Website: bh-photo
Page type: billing-address
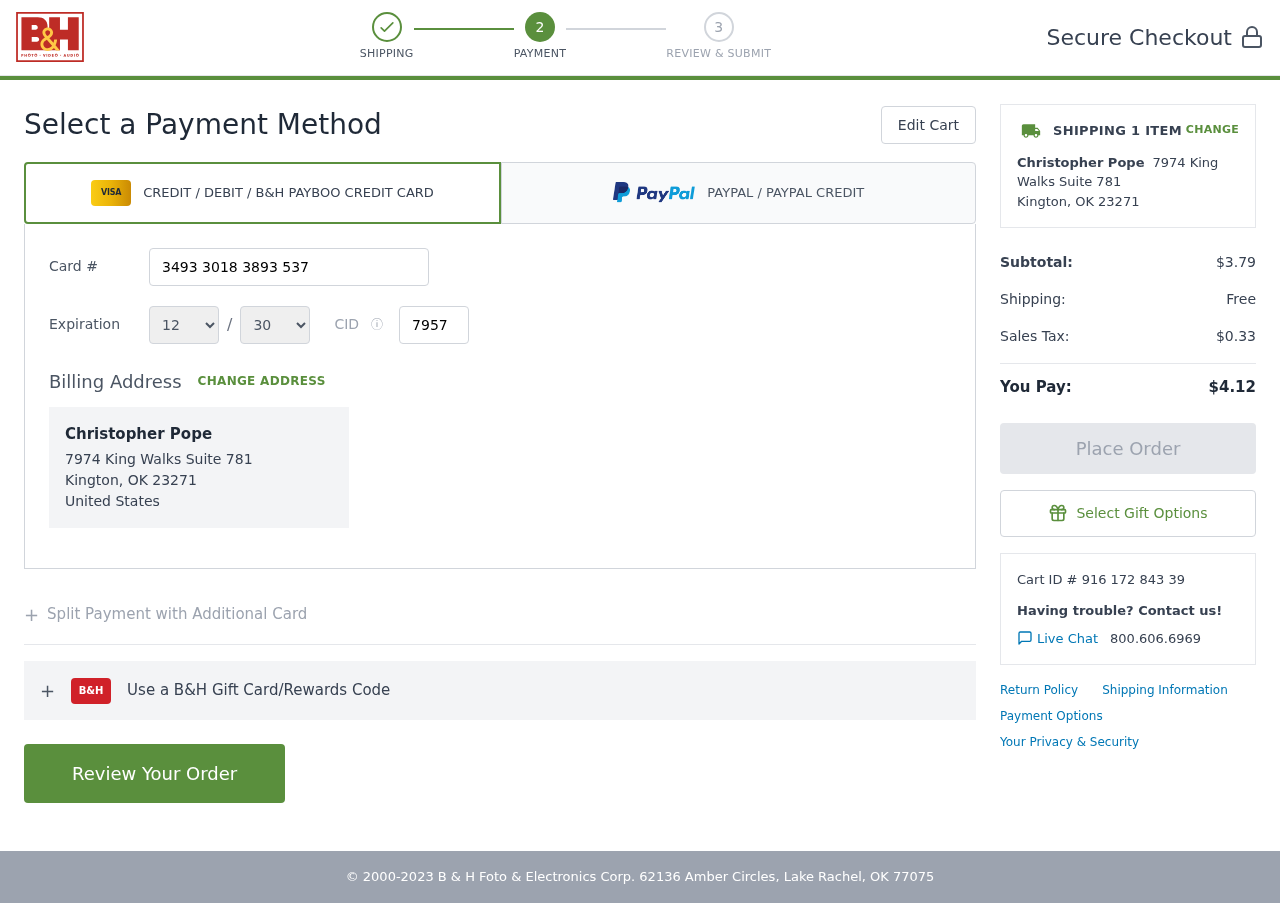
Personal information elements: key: PII_CARD_CVV
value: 7957
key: PII_CARD_EXPIRY_MONTH
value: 12
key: PII_CARD_EXPIRY_YEAR
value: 30
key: PII_CARD_NUMBER
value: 3493 3018 3893 537
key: PII_CITY_STATE_ZIP
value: Kington, OK 23271
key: PII_COUNTRY
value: United States
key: PII_FULLNAME
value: Christopher Pope
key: PII_STREET
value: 7974 King Walks Suite 781
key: PII_FULLNAME2
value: Christopher Pope
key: PII_CITY
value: Kington
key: PII_STATE_ABBR
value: OK
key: PII_POSTCODE
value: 23271
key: PII_POSTCODE_FULL
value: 23271
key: PII_CITY_STATE
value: Kington, OK
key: PII_POSTCODE_NUMERIC
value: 23271
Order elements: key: ORDER_NUM_ITEMS
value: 1
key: ORDER_SUBTOTAL
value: $3.79
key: ORDER_SHIPPING_COST
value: Free
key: ORDER_TAX
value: $0.33
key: ORDER_TOTAL
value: $4.12
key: ORDER_ID
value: Cart ID # 916 172 843 39